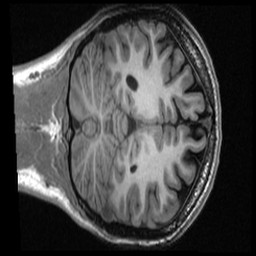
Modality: T1w
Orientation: coronal
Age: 22
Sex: female